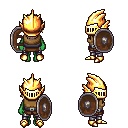
a pixel art fantasy rpg character, female body template, orc, green skin, leather chest armor, metal pants, white blonde long hairstyle, gold helm, gold boots, shield, four views (front, back, left, right), 2x2 character sprite sheet, small pixel art, hard edges, no anti-aliasing